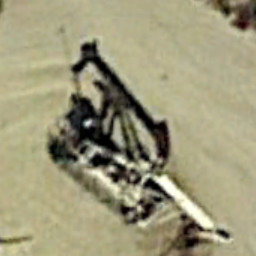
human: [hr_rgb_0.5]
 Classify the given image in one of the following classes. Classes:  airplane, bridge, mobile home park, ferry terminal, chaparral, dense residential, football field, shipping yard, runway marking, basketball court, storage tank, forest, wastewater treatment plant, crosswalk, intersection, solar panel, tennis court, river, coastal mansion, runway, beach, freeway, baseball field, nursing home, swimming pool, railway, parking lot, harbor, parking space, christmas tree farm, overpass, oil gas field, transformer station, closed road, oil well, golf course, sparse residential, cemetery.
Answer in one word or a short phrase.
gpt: oil well